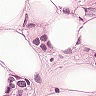
Metastatic tissue present: yes